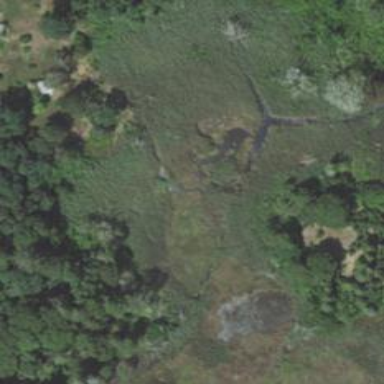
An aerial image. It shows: Marshy wetland area.